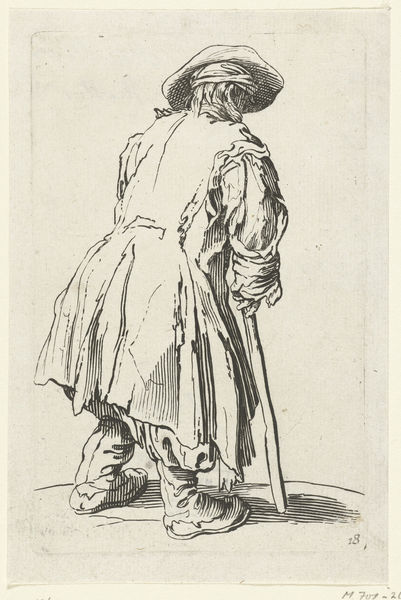
Titel: Bedelaar met een stok, op de rug gezien
Künstler: Jacques Callot
Standort: Amsterdam
Institution: Rijksmuseum
Schlagwörter: hat, white, arm, black, hair, old, man, peasant, stand, drawing, paper, shadow, coat, wrinkles, sketch, boots, jacket, pen, lean, person, ink, back, bent, pants, shoes, pencil, cloth, fingers, cane, walking stick, contrast, stick, standing, poor, leg, marks, rags, sick, jackett, ragged, parchment, thick, rear, 18, rag, worn out, creases, stooped, limp